Question: I have a Wordpress site that was installed in a /wordpress/ folder, so when you try to access the website it will look like www.example-domain.com/wordpress/
The problem is recently I decided to move it to the root directory so that the site can be accessed by just going to the www.example-domain.com
So what I did first is download SQL dump, then delete the old installation of WordPress, installed a fresh one and overwrite the Database using SQL dump.
Everything went well, but when I tried to view the site this came up.

And I also noticed that whenever I tried to access to the dashboard through www.example-domain.com/wp-login.php
It will say that it is missing
> The requested URL /wordpress/wp-login.php was not found on this
server.
So I am under the impression that it still points to the old installation.
How can I fix this?
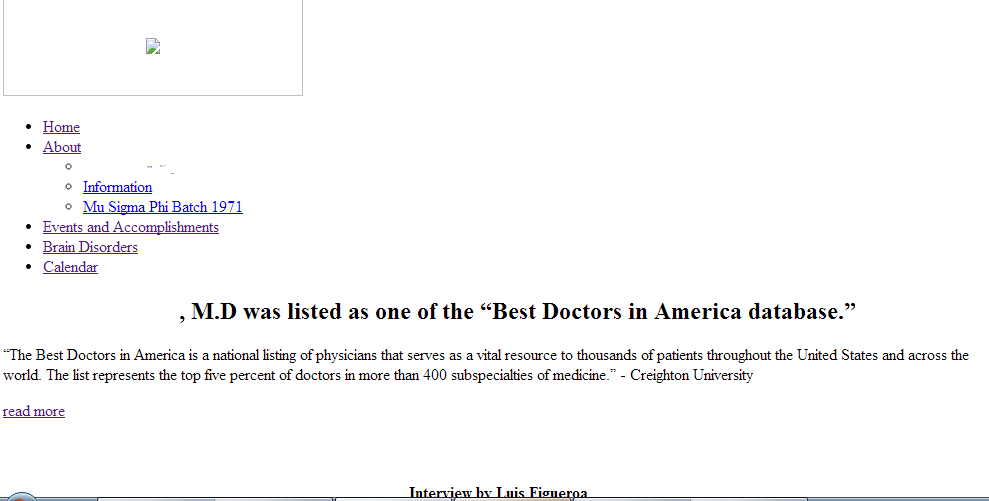
Answer: You need to login to the database and manually edit 2 entries. In the 'wp_options' table you can find 'siteurl' and 'home'. Update those appropriately, you should then be able to login properly.
You also need to update your '.htaccess' file but if you edit your permalink options and then change them back this should rewrite it for you.
For future reference to simply change directory of your installation if you login to the WP admin and go to Admin -> Settings -> General you can change the Wordpress Address and Site Address (the options you changed manually in the database) there. Once changed simply copy the entire installation folder to the new location and that will be it. It's easier to make the changes before you move it than after.